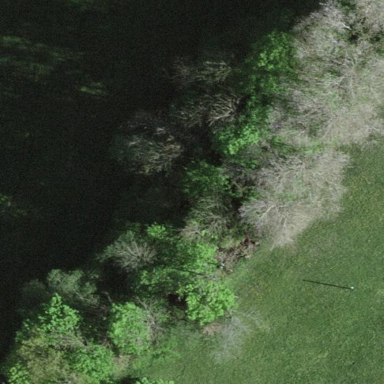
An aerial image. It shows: Forest area.